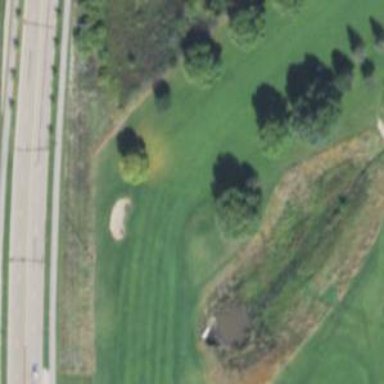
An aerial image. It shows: View of golf hole.